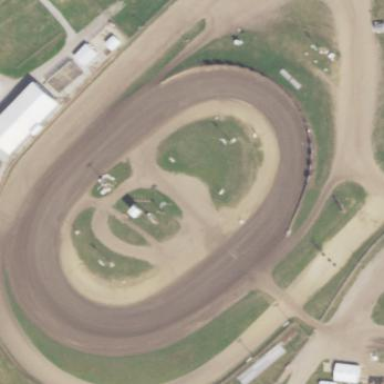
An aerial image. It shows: Raceway for motor sports.